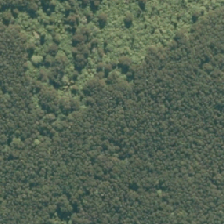
Land cover: broadleaved_indigenous_hardwood